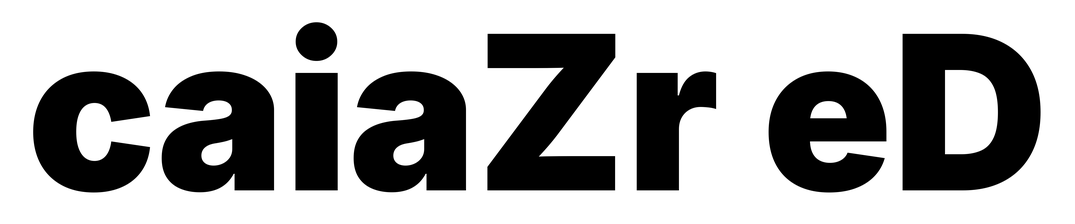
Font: Inter_Black